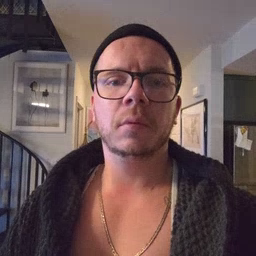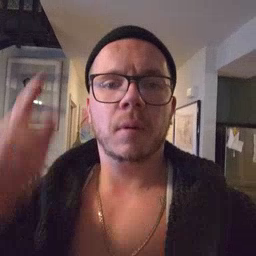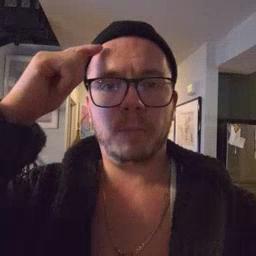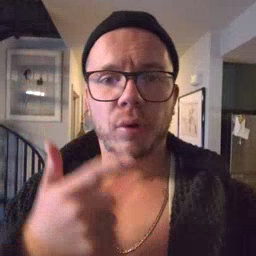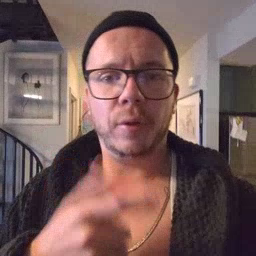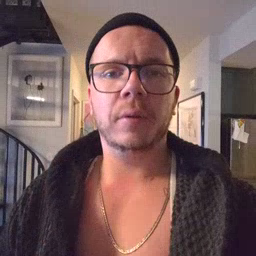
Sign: brother